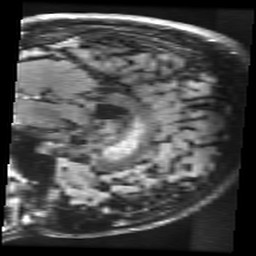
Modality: FLAIR
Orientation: sagittal
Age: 20
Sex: male
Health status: healthy
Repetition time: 12 s
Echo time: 0.09782 s